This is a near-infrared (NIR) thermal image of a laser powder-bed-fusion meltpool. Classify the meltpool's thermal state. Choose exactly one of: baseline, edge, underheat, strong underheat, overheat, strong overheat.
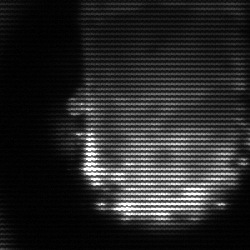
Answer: baseline